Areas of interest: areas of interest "Wanda Plaza (Weifang Store)"
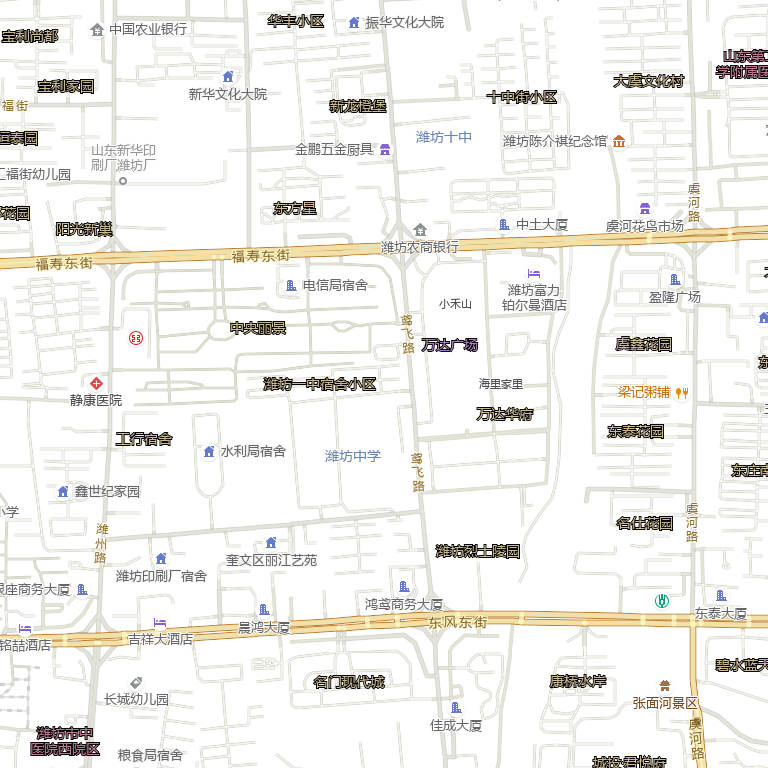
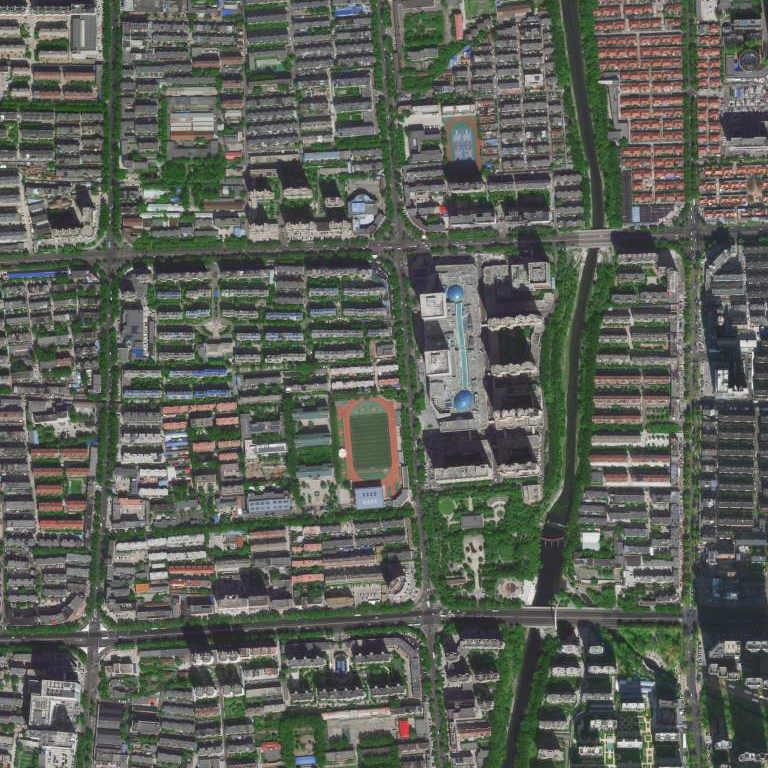